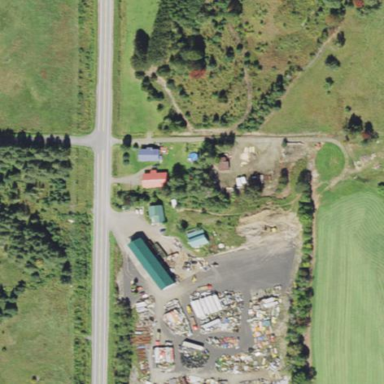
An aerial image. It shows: Scrap yard located in industrial area.